Question: Pressing the middle mouse button (or scrollwheel) in many apps allows the user to scroll in the display area by moving the mouse without holding any button.
What is this mode called? What is the name of the icon which appears in the application to indicate this mode is active?

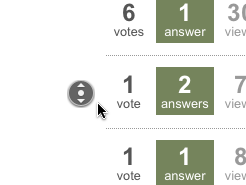
Answer: This seems to be referred to as "auto scroll" by various sources. I suspect it is an application level feature as the icons for the 3 major browsers are all different (on Windows 7).